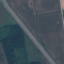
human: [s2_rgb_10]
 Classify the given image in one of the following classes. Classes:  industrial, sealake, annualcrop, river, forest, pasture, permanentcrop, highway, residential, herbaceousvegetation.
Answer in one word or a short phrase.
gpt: Highway